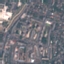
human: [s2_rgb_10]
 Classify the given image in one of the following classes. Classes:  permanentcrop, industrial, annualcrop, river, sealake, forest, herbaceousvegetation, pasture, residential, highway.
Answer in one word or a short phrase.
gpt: Residential